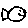
Label: fish